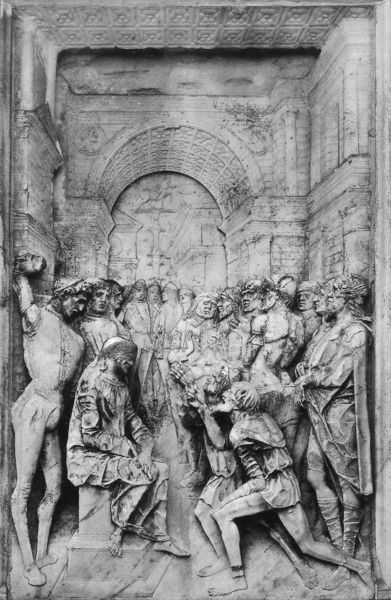
Titel: Verspottung Christi
Künstler: Amadeo
Standort: Pavia, Certosa di Pavia (EU - I)
Schlagwörter: gemälde, gruppe, mann, frauen, menschen, sitzen, stadt, frankreich, frau, kleid, männer, paris, tuch, menge, versammlung, alt, gesichter, falten, hinrichtung, stein, bild, kirche, gewand, sitzend, relief, italien, hocker, rundbogen, tor, gewölbe, torbogen, barfuß, schwarz weiß, schwert, beten, rom, gerechtigkeit, jesus, kreuzigung, knieend, mittelalter, menschengruppe, blende, historisch, triumphbogen, justitia, gekreuzigter, steinigung, klotz